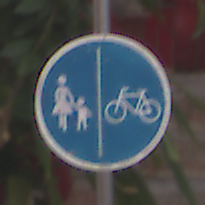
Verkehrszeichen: GetrennterRadUndGehwegRadwegRechts
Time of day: MorningAfternoon
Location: Outdoor (Urban)
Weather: Clear
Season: NotSpecified
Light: Natural